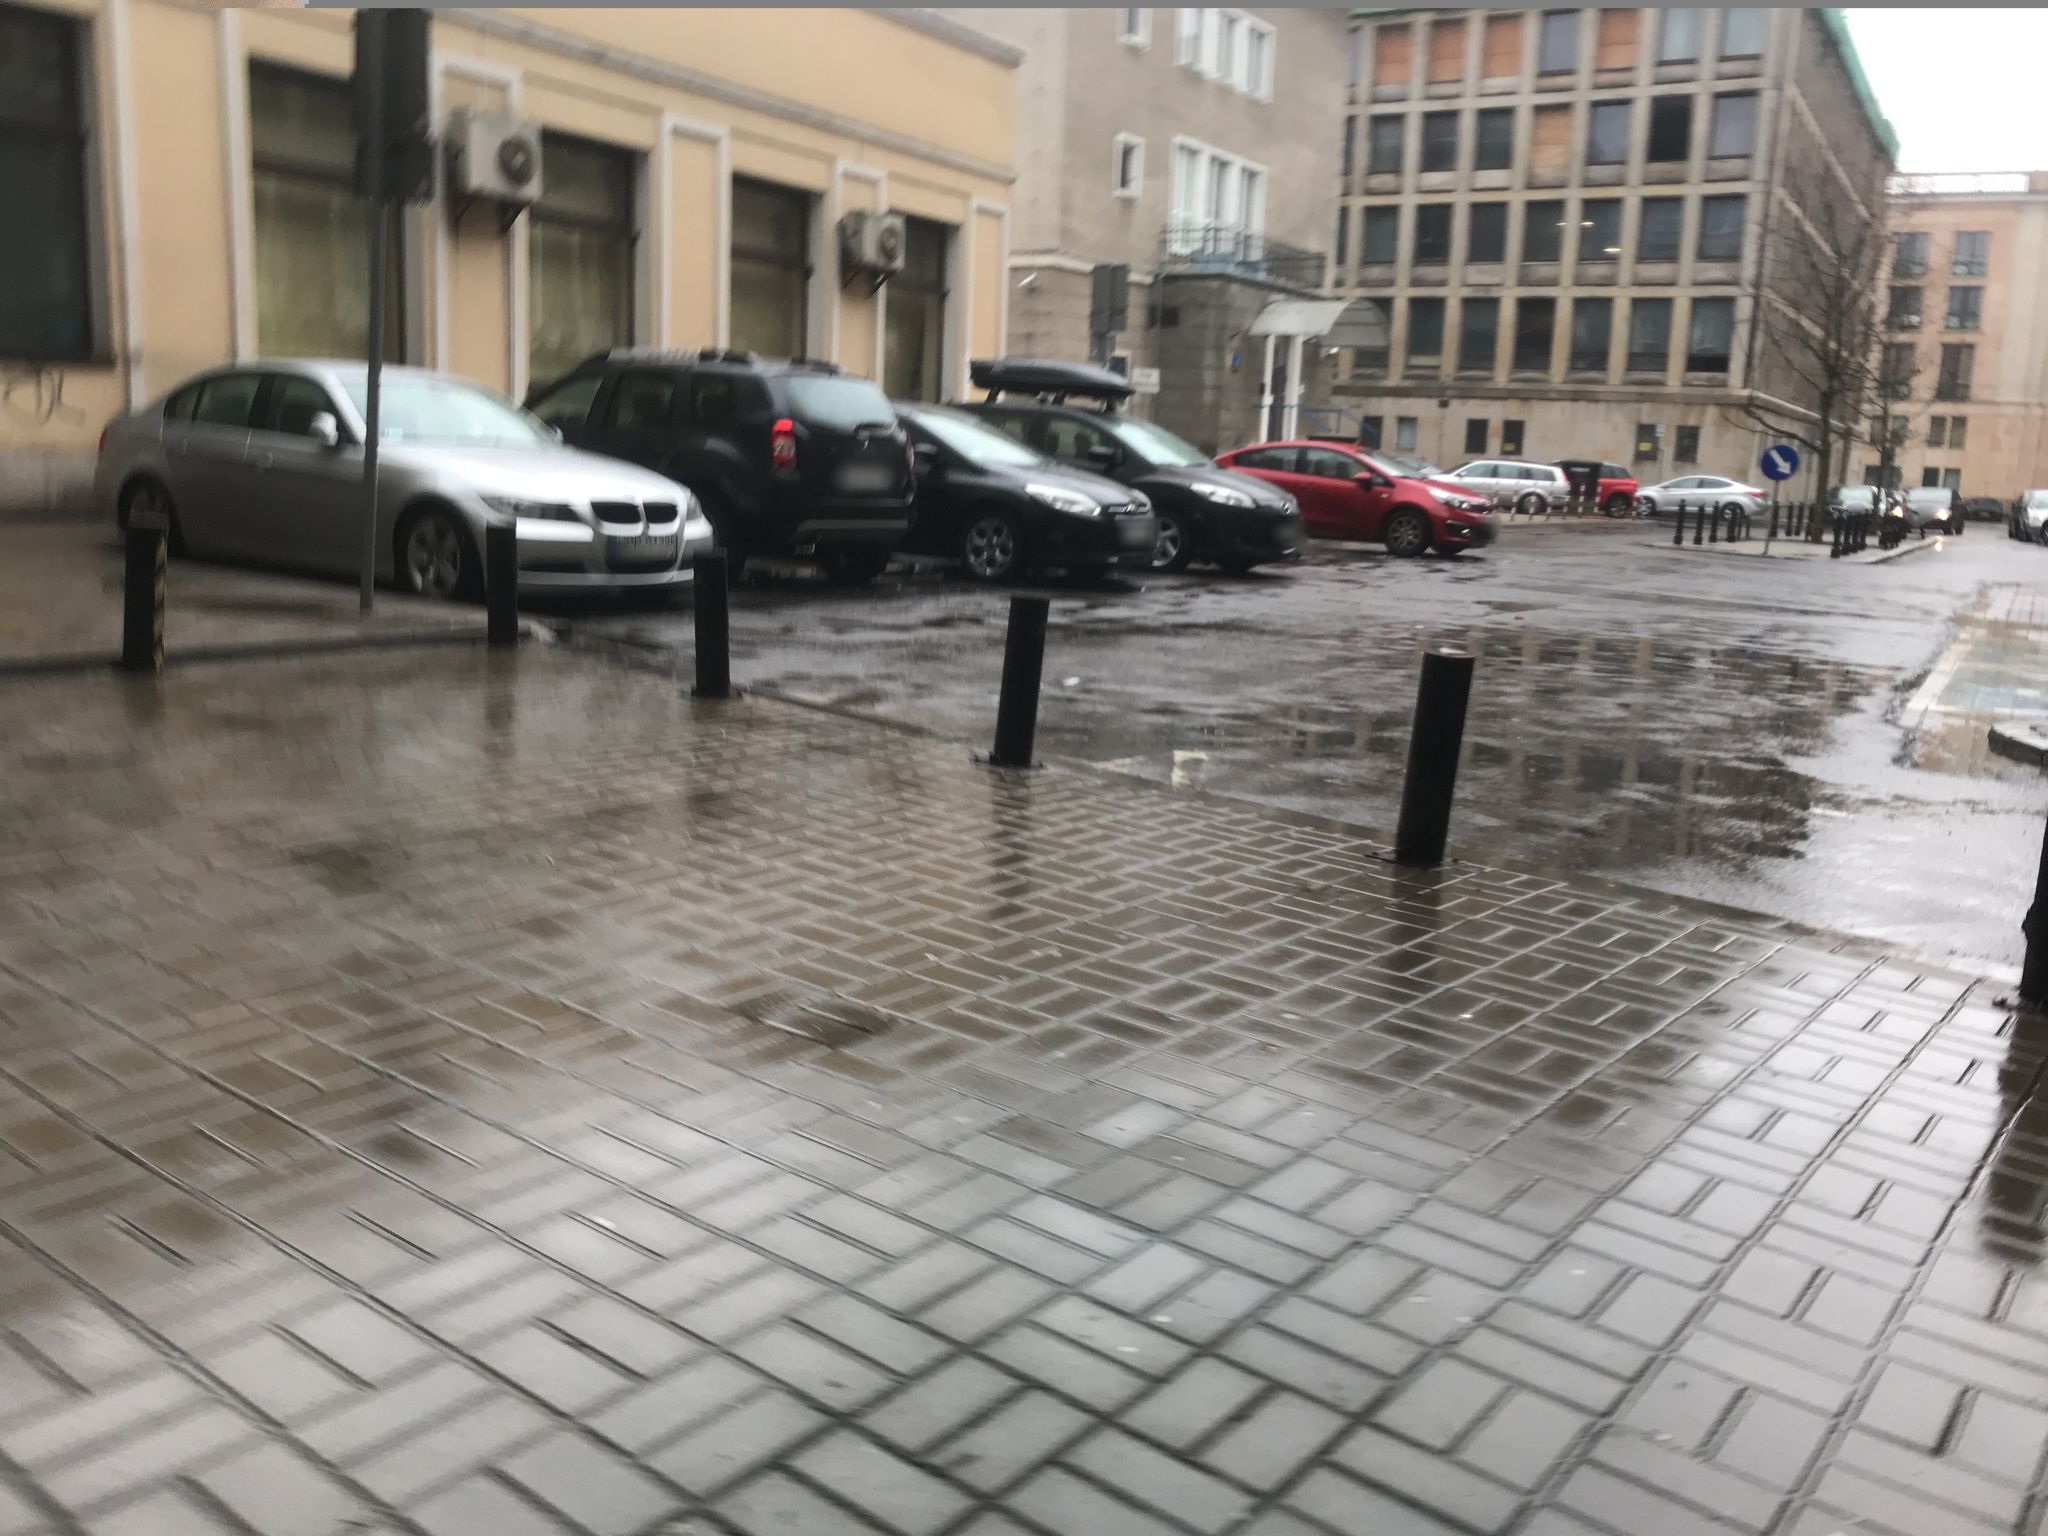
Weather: snowy
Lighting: day
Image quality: slightly poor
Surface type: walking surface
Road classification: footway
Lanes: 2
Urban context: urban centre
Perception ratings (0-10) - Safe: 8.08, Lively: 5.13, Beautiful: 6.41, Boring: 1.94, Depressing: 3.25, Wealthy: 8.73